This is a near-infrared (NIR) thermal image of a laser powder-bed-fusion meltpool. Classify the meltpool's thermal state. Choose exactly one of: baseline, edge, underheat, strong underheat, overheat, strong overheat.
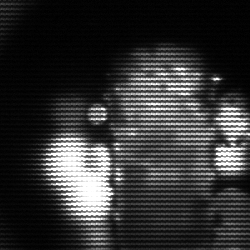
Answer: strong underheat